Question: what is the information stored, about creating, modified, last open, and the permission store in a file? How can I get this information?

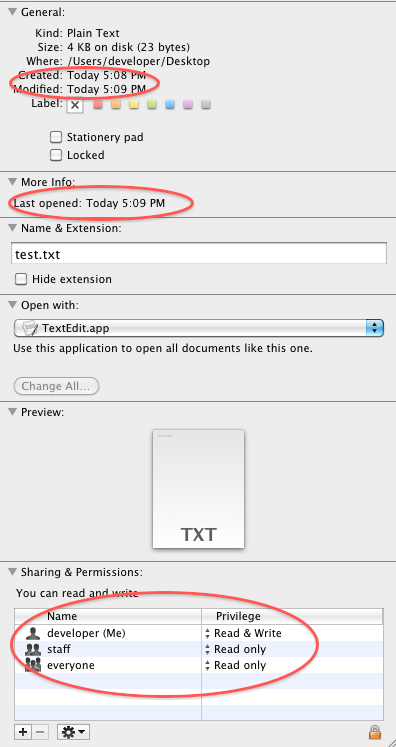
Answer: in <URL> call